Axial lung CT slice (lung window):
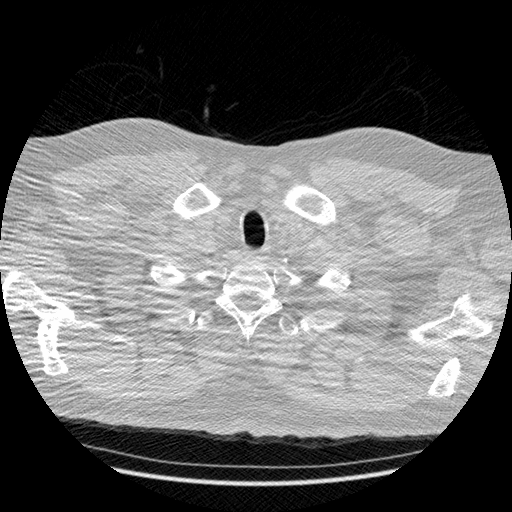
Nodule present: no